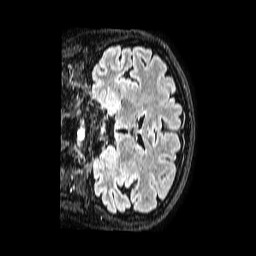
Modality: FLAIR
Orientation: coronal
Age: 47
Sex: female
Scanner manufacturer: philips
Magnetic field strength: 1.5 T
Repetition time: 4.8 s
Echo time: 0.3 s